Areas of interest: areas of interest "Logistics and Express Delivery"
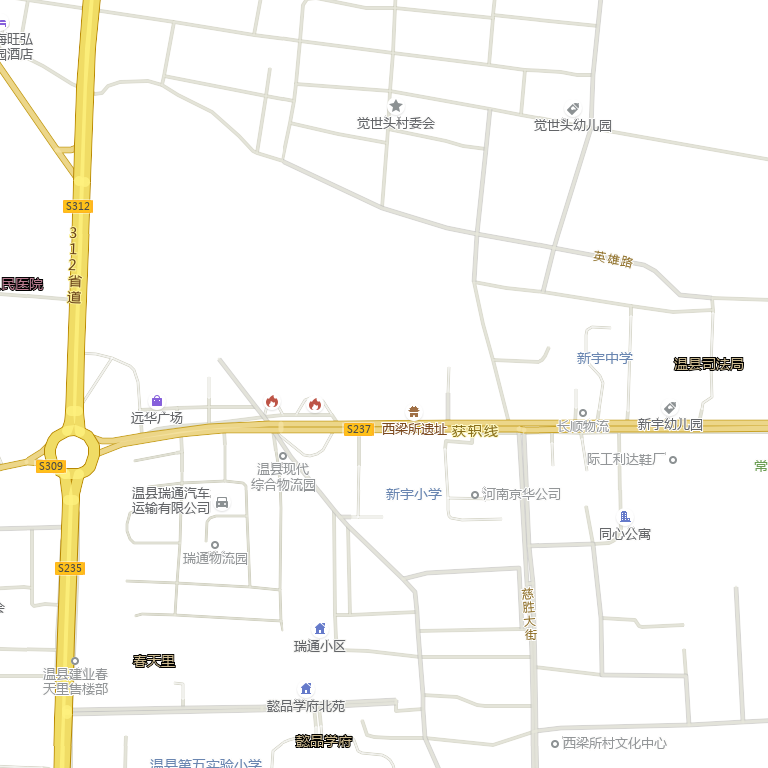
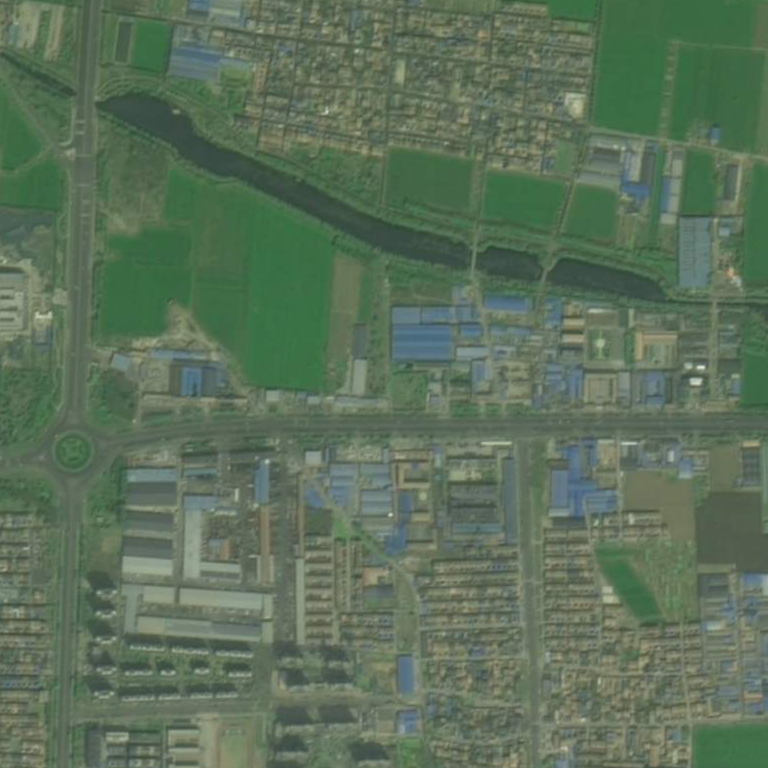